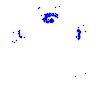
Particle: pion